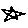
Label: star